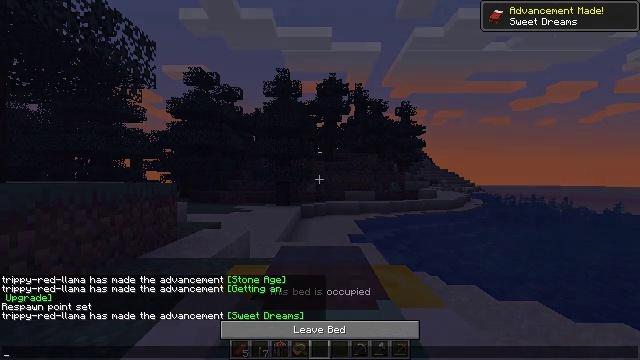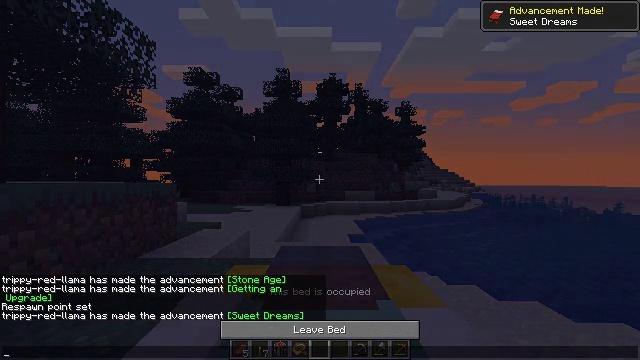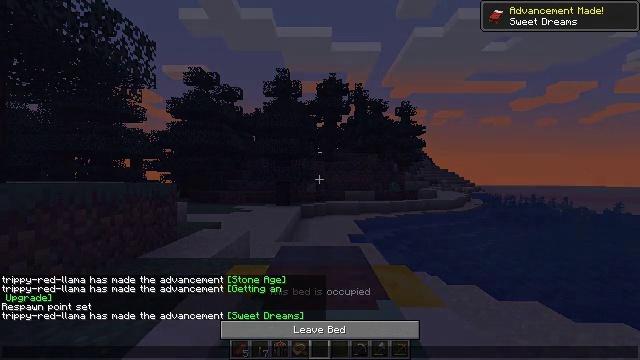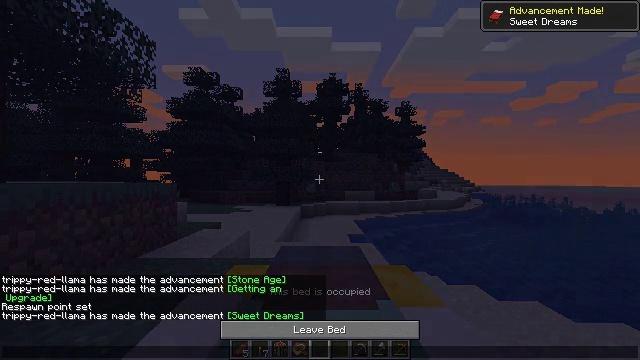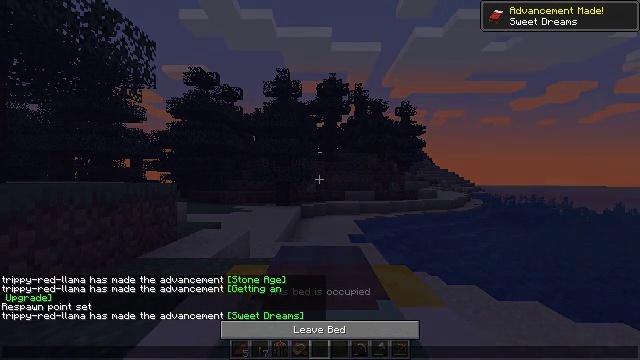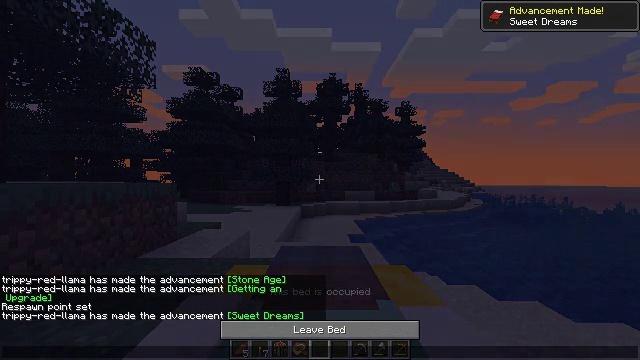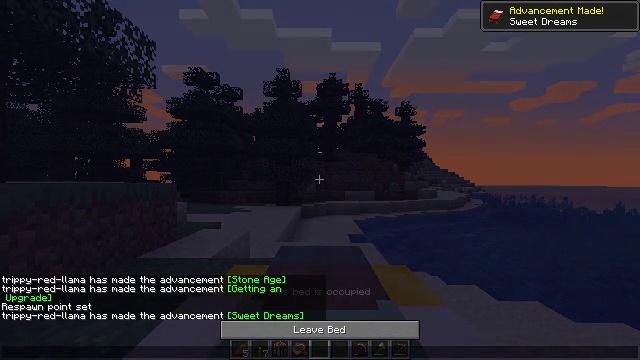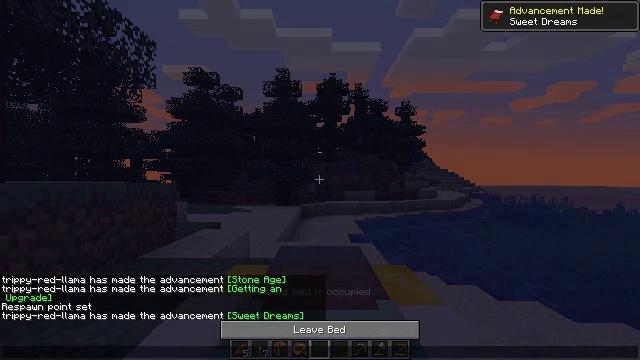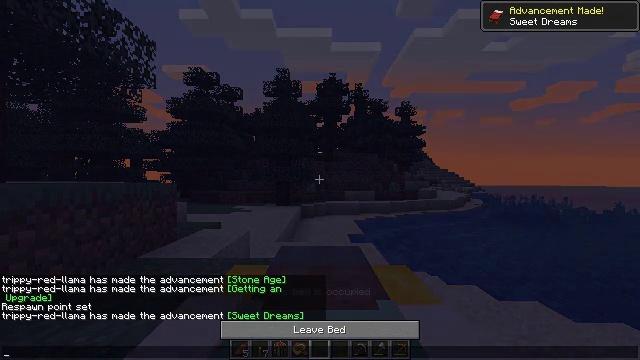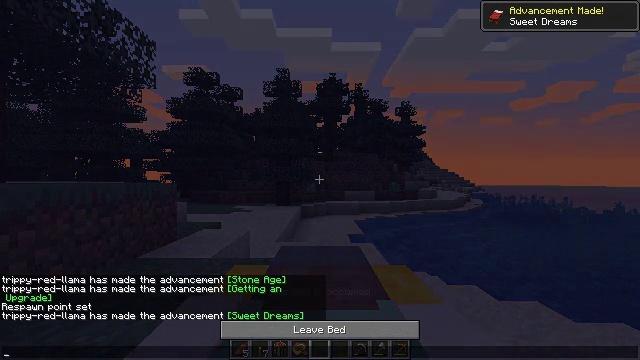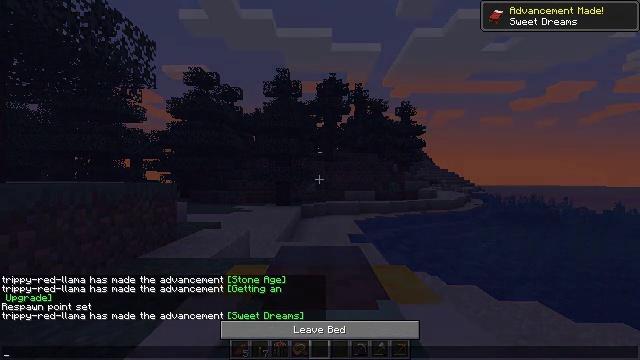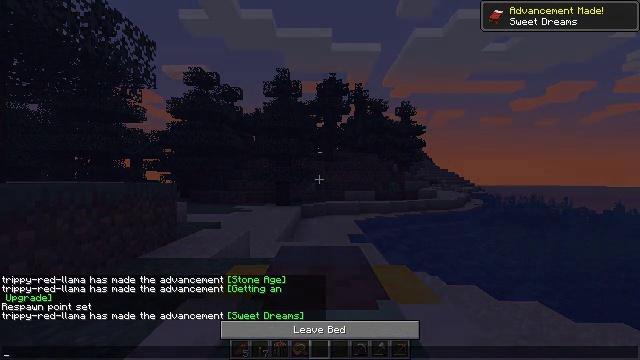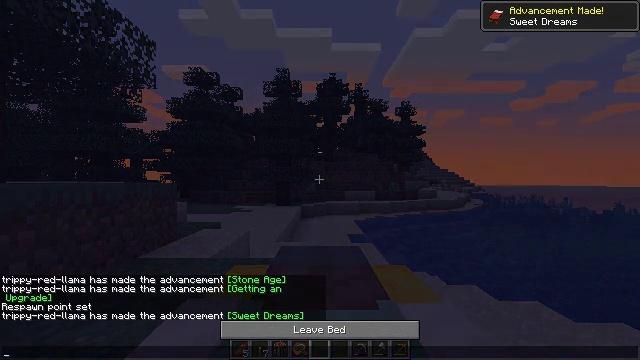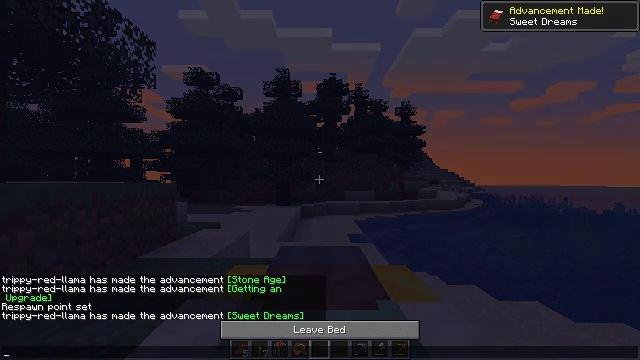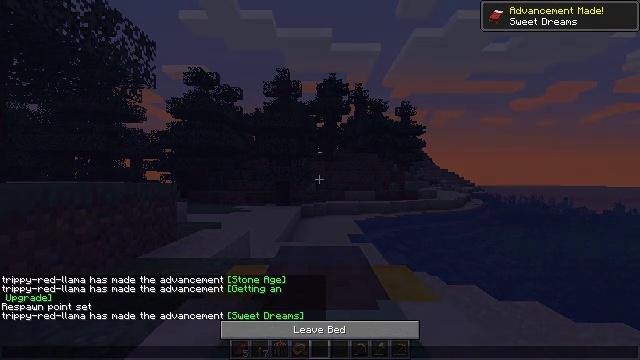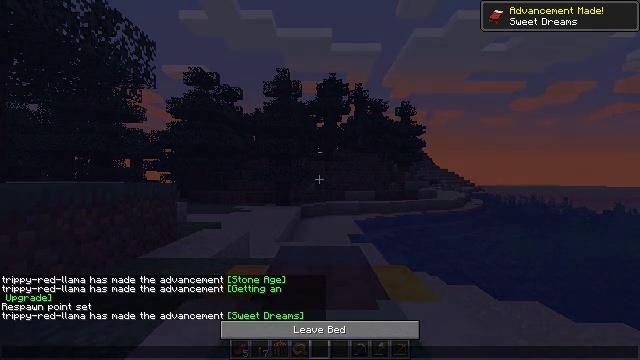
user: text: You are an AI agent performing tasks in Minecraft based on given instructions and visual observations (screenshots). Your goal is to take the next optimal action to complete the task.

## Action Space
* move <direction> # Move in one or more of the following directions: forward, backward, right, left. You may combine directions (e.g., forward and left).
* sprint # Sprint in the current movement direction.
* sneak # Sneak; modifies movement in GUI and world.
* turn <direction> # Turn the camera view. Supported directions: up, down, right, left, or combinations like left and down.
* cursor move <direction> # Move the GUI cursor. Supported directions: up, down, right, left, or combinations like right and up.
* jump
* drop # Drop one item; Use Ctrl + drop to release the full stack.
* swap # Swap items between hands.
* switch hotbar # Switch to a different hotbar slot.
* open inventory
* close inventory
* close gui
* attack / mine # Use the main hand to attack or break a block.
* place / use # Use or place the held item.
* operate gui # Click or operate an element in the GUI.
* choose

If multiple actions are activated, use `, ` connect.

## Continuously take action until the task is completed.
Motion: motion action
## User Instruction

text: Mine the yellow bed to pick it up.
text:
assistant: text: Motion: no_op
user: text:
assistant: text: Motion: no_op
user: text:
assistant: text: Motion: no_op
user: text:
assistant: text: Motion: no_op
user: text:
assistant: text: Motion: no_op
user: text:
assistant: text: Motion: no_op
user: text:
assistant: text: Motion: no_op
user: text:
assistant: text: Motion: no_op
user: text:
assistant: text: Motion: no_op
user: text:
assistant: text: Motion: no_op
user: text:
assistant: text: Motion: no_op
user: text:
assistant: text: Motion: no_op
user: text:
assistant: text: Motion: no_op
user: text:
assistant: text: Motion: no_op
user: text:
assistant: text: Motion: no_op
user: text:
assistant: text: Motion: no_op
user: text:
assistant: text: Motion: no_op
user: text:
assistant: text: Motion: no_op
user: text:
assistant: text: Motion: no_op
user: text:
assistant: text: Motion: no_op
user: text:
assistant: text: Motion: no_op
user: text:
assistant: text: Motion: no_op
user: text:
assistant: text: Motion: no_op
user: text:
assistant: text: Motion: no_op
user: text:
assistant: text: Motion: no_op
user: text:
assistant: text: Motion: no_op
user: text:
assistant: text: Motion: no_op
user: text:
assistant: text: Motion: no_op
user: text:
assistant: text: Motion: no_op
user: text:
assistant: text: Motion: no_op